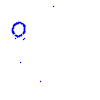
Particle: kaon